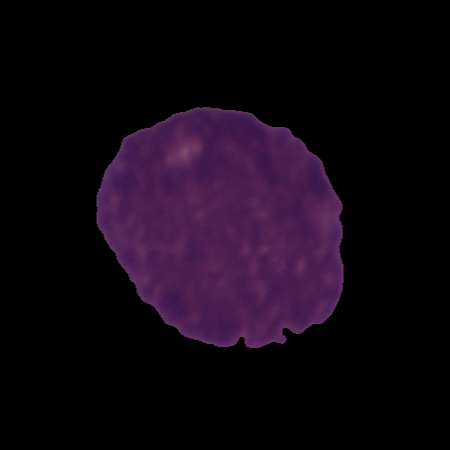
Label: cancer